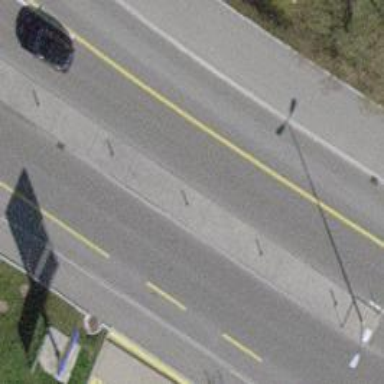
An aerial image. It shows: Secondary road with asphalt surface. It has sidewalk on the left side and soft lane for cyclists on the left side.